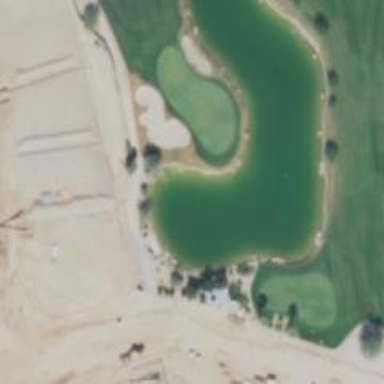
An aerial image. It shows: Water hazard in golf course. The hazard is natural water feature.